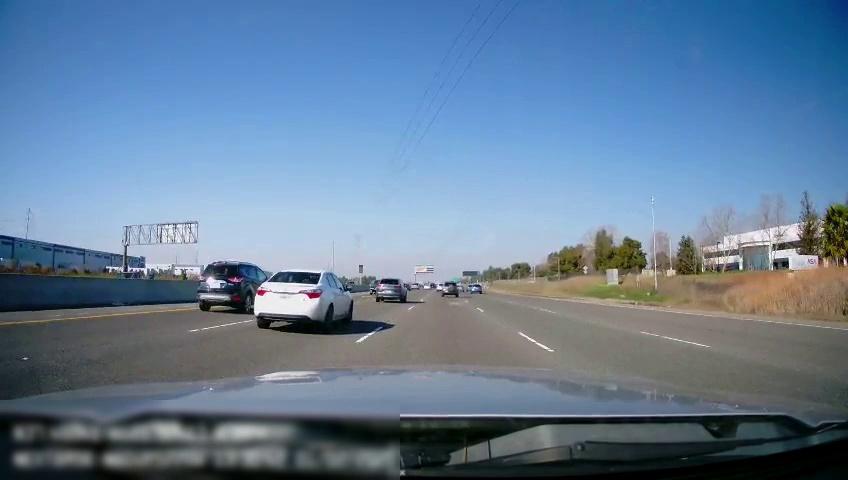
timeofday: Day
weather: Sunny
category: Drivable Space
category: Vehicles | Car
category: Vehicles | SUV
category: Vehicles | SUV
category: Vehicles | Truck
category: Vehicles | SUV
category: Vehicles | SUV
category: Vehicles | SUV
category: Vehicles | Car
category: Lanes | Current Lane
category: Lanes | Current Lane
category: Lanes | Alternate Lane
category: Lanes | Alternate Lane
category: Lanes | Alternate Lane
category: Lanes | Alternate Lane
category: Traffic | Signs